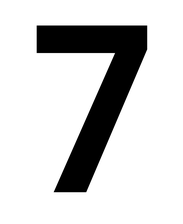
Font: Poppins-SemiBold